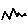
Label: zigzag